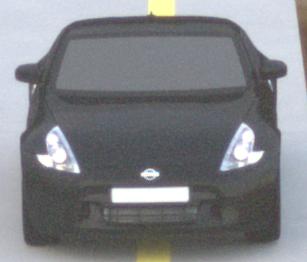
Make: Nissan
Model: 370Z Coupé
Detailed model: 370Z (Z34) Coupé
Model produced from: 2009/12
Model produced until: 2013/03
Doors: 3
Color: black
Road condition: dry road
Daytime: sunrise or sunset
Contrast: low contrast